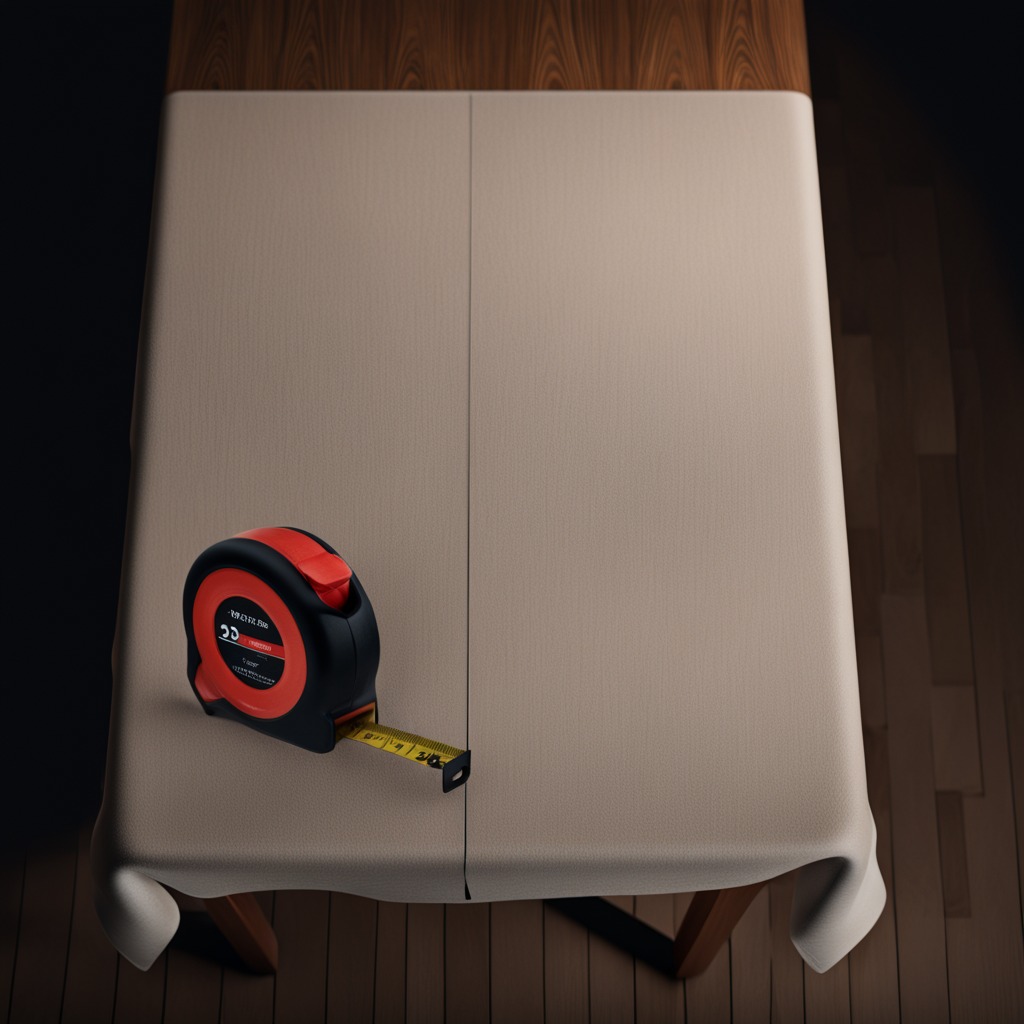
A measuring tape lies on a wooden table inside a workshop at night with soft shadows beneath the cloth.